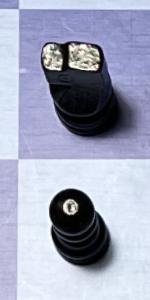
Label: Pawn_Black